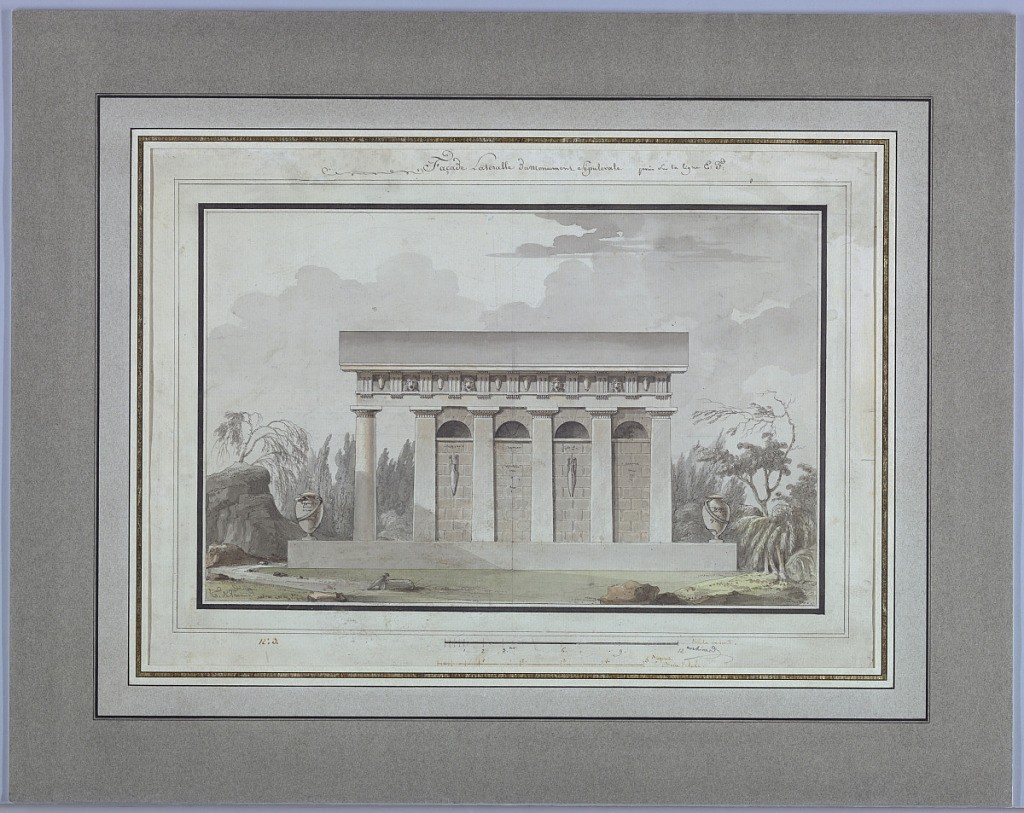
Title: The Mausoleum for Czar Paul I (1754-1801) in the Park of Pavlovsk, near Saint Petersburg, Russia: Side Elevation
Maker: Thomas de Thomon (Jean-François Thomas), French, active in Russia, 1759–1813
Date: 1805
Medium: Pen and black ink, brush and gray wash, green and brown watercolor, trace of black chalk on cream laid paper, ruled borders in pen and black ink
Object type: Drawing
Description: A side of a building with five Doric pilasters, portico, and one Doric column.  A Doric frieze contains metopes of masks and vases. At right and left corners of the base supporting the building are two urns, each entwined by a snake.  At left, a tree grows on a boulder near a path; at right - an abundance of trees and foliage. Czar Paul I (r. 1796-1801) was assassinated in March 1801.  His widow, the Empress Maria Feodorovna, commissioned this mausoleum from Thomas de Thomon, a French architect working in St. Petersburg between 1799 and 1813.  The building still stands today on the grounds of Pavlovsk Palace.